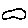
Label: cloud